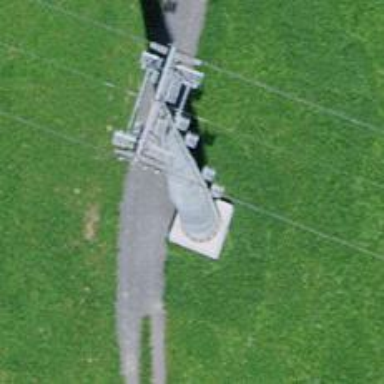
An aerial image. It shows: Pylon for aerialway.